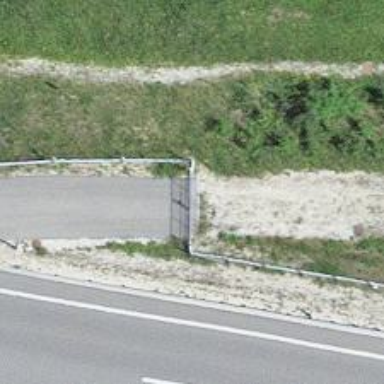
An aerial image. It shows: Gate.